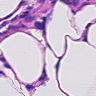
Metastatic tissue present: no